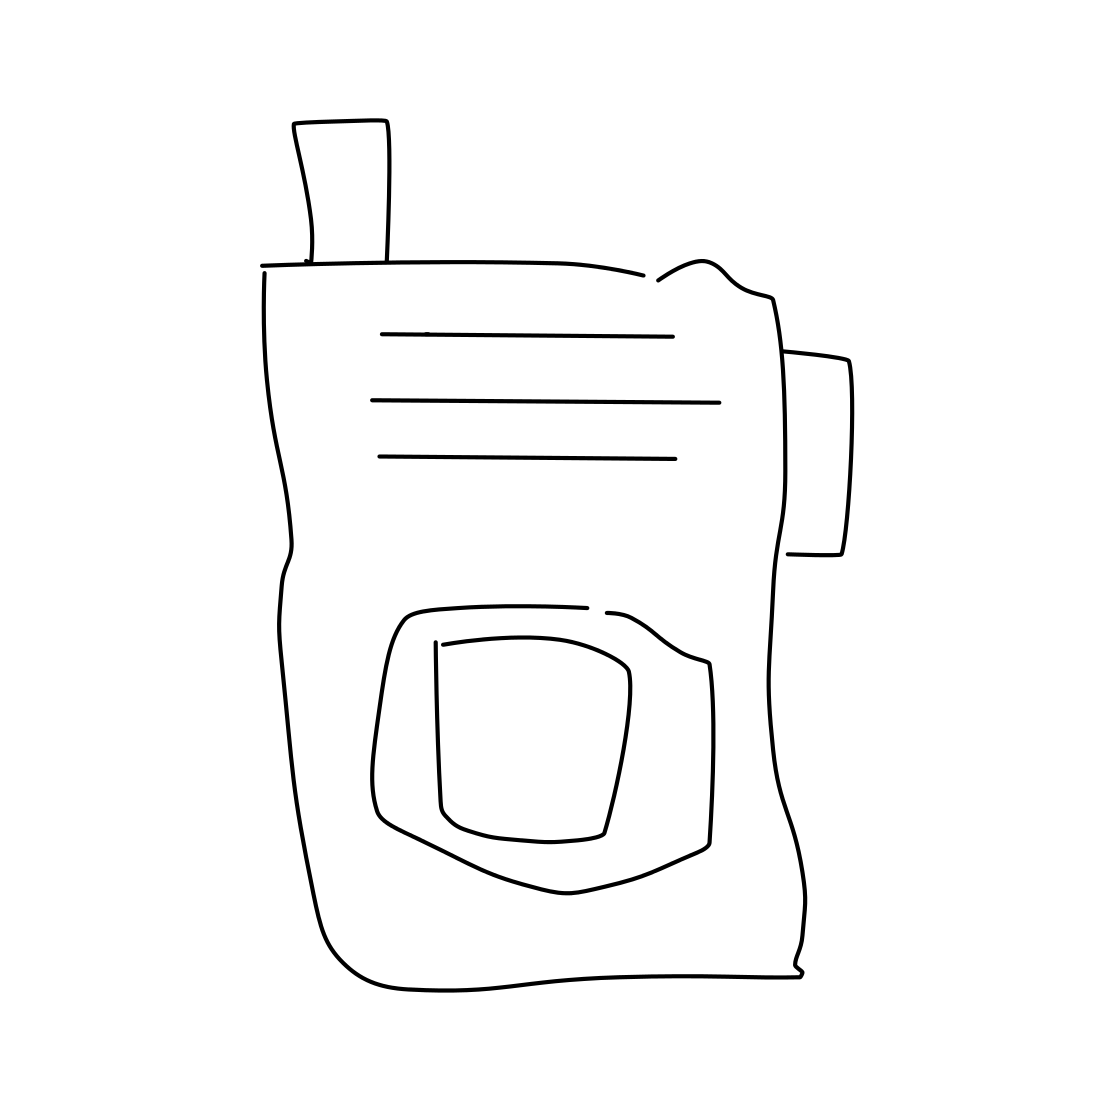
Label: walkie talkie